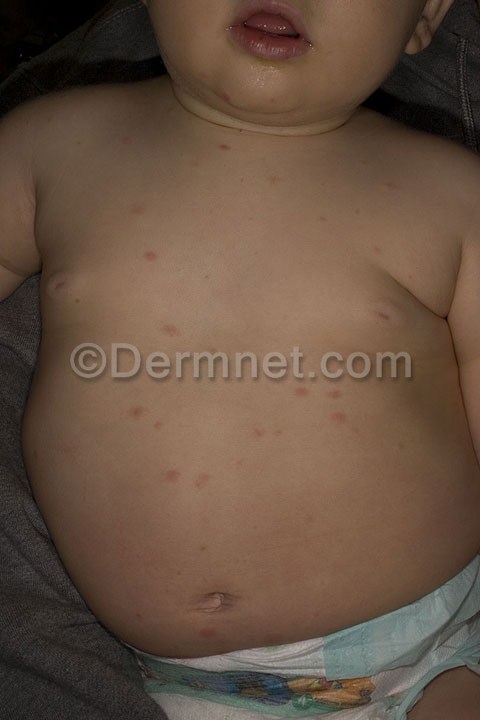
Disease: Exanthems and Drug Eruptions